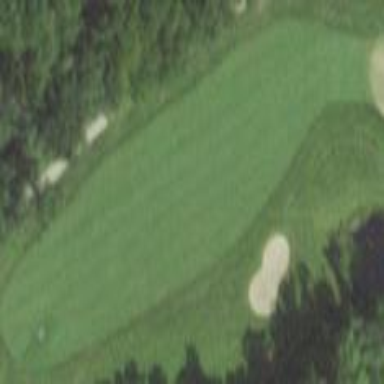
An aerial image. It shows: Golf fairway in the image.